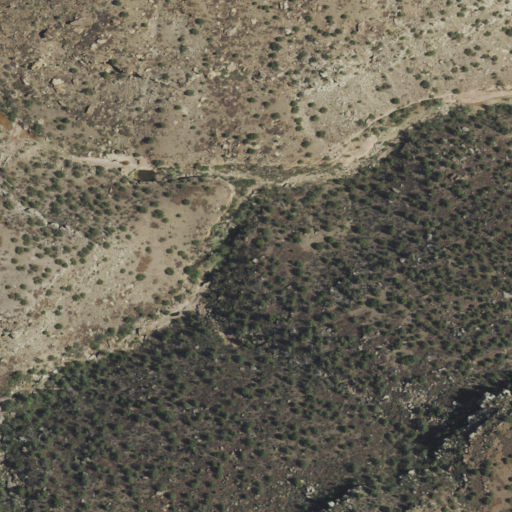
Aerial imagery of valley in New Mexico named Cañon Osito containing shrub and evergreen forest